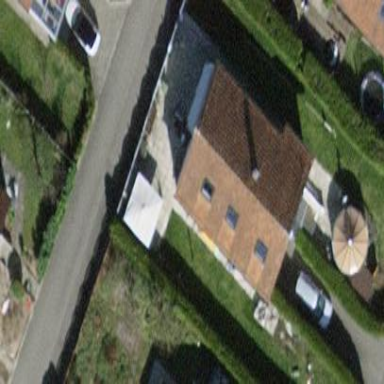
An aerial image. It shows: Building with pitched roof.